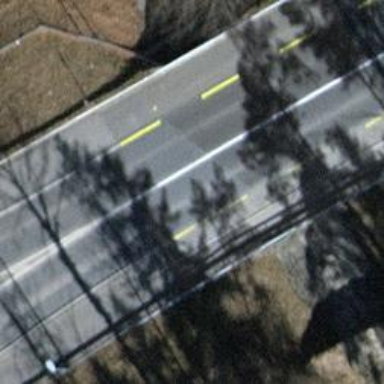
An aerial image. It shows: Asphalt road with primary highway designation. There is sidewalk on the left and lane designated for cyclists on both sides.